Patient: sex M, age 46
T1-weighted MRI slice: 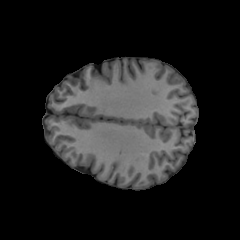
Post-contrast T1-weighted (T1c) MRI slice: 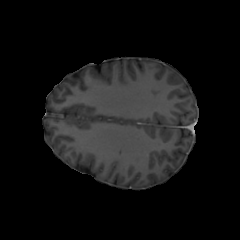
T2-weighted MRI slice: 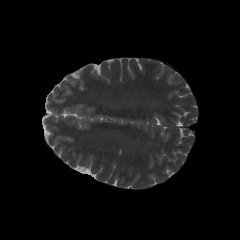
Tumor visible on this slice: no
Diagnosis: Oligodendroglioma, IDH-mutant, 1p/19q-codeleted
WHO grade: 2